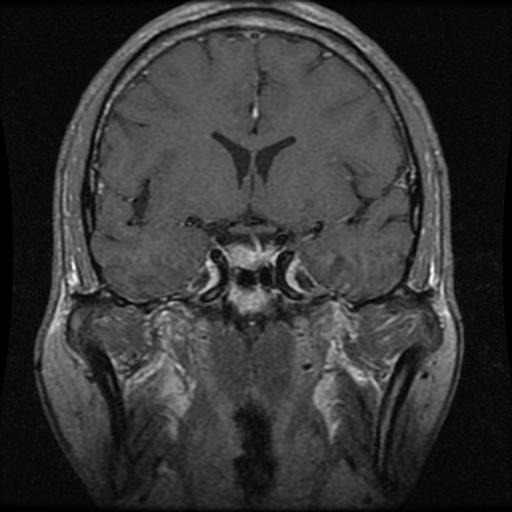
Label: pituitary